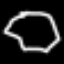
Label: octagon